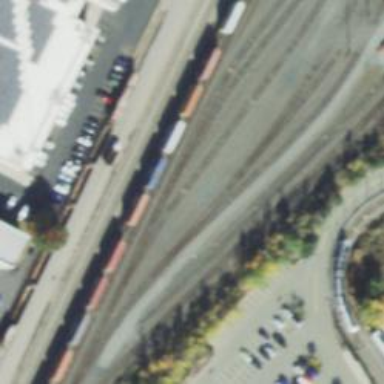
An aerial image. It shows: Railway yard used for servicing trains.